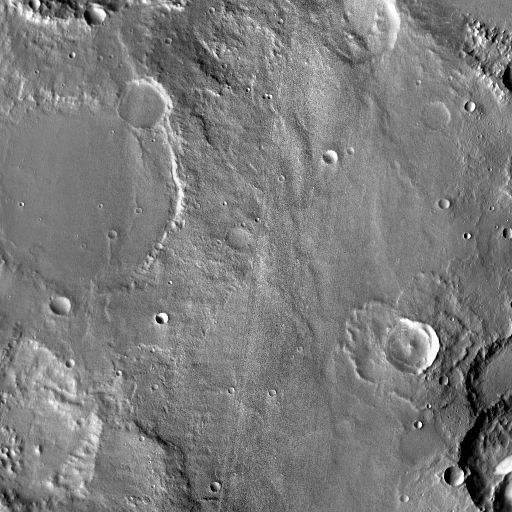
Crater classes present: Background, Other, Layered, Buried, Secondary